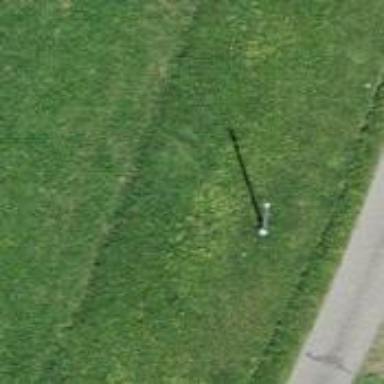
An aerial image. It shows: Power pole.